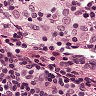
Metastatic tissue present: no